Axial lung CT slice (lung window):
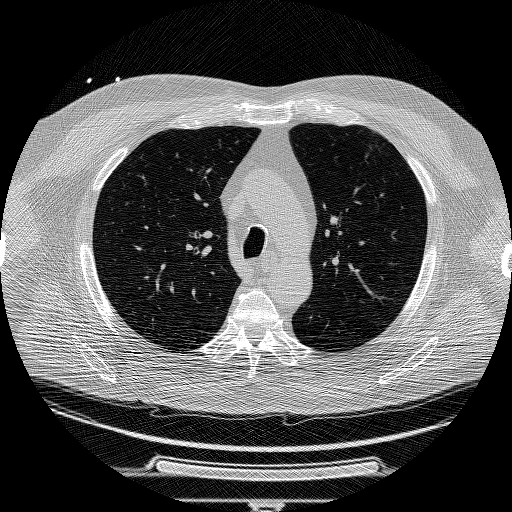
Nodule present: no